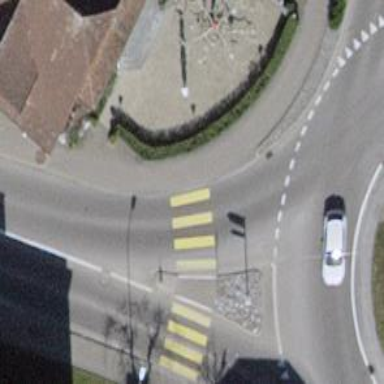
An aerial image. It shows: Uncontrolled zebra crossing on the road.